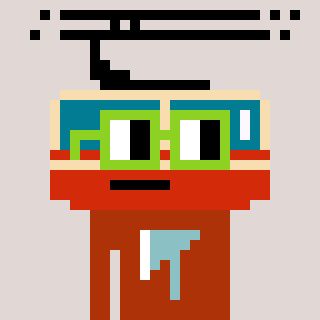
a pixel art character with square light green glasses, a tram wagon-shaped head and a hotbrown-colored body on a warm background